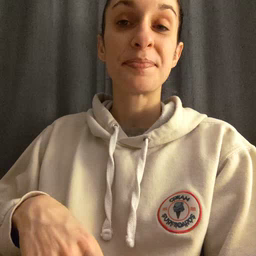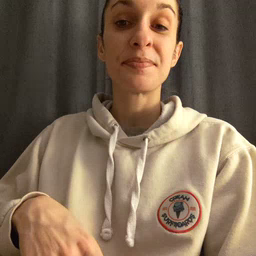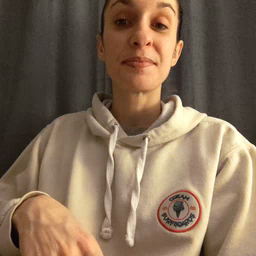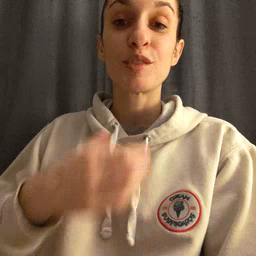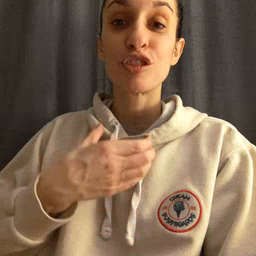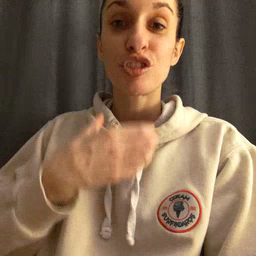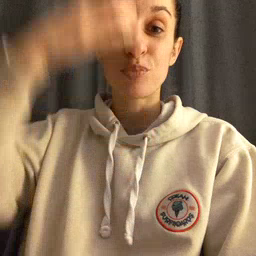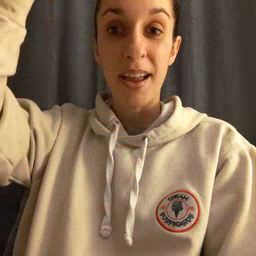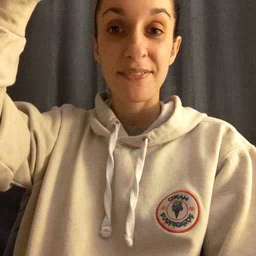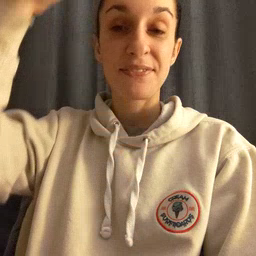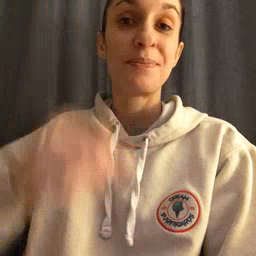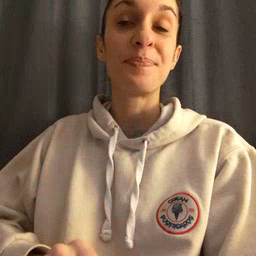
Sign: giraffe